Question: I created a Sql server database, in which I added a table named 'user'. Then I executed this script
'''
ALTER DATABASE [TestNotification] SET ENABLE_BROKER
'''
I'd like to use 'SqlDependency' class to notify a winforms application when the 'user' table were changed.
'''
namespace Watcher
{
public partial class Form1 : Form
{
private int changeCount = 0;
private const string statusMessage = "{0} changes have occurred.";
private DataSet dataToWatch = null;
private SqlConnection connection = null;
private SqlCommand command = null;
public Form1()
{
InitializeComponent();
button1.Enabled = CanRequestNotifications();
this.FormClosed += Form1_FormClosed;
}
void Form1_FormClosed(object sender, FormClosedEventArgs e)
{
SqlDependency.Stop(GetConnectionString());
if (connection != null)
{
connection.Close();
}
}
private bool CanRequestNotifications()
{
// In order to use the callback feature of the
// SqlDependency, the application must have
// the SqlClientPermission permission.
try
{
SqlClientPermission perm =
new SqlClientPermission(
PermissionState.Unrestricted);
perm.Demand();
return true;
}
catch
{
return false;
}
}
private void button1_Click(object sender, EventArgs e)
{
changeCount = 0;
label1.Text = String.Format(statusMessage, changeCount);
//SqlDependency.Stop(GetConnectionString());
SqlDependency.Start(GetConnectionString());
if (connection == null)
{
connection = new SqlConnection(GetConnectionString());
}
if (command == null)
{
command = new SqlCommand(GetSQL(), connection);
}
if (dataToWatch == null)
{
dataToWatch = new DataSet();
}
GetData();
}
private string GetConnectionString()
{
return @"Data Source=BILOG-PRT-12\SQLEXPRESS; Initial Catalog=TestNotification;Integrated Security=True";
}
private string GetSQL()
{
return "Select [id],[nom],[prenom],[age] from [dbo].[user]";
}
private void dependency_OnChange(object sender, SqlNotificationEventArgs e)
{
MessageBox.Show("modification Occurred");
ISynchronizeInvoke i = (ISynchronizeInvoke)this;
if (i.InvokeRequired)
{
OnChangeEventHandler tempDelegate =new OnChangeEventHandler(dependency_OnChange);
object[] args = { sender, e };
i.BeginInvoke(tempDelegate, args);
return;
}
SqlDependency dependency = (SqlDependency)sender;
dependency.OnChange -= dependency_OnChange;
++changeCount;
label1.Text = String.Format(statusMessage, changeCount);
GetData();
}
private void GetData()
{
//dataToWatch.Clear();
//command.Notification = null;
SqlDependency dependency = new SqlDependency(command);
if (connection.State != ConnectionState.Open) connection.Open();
using (var dr = command.ExecuteReader())
{
dependency.OnChange += new OnChangeEventHandler(dependency_OnChange);
}
}
}
}
'''
All the broker service are running :

I launched the application, Then I clicked into the button and finally I go the And I inserted a new row. The problem is that the message box in the application is not shown so the c# application is not notified by SQL Server!!!
So I need to know :
1. Why this happens?
2. Which step I forget ?
3. How can I resolve this issue?
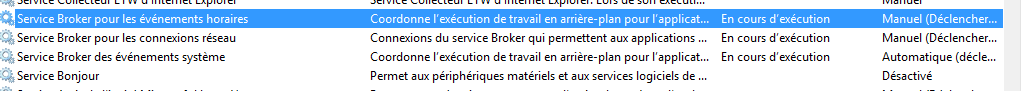
Answer: There's quite a few limitations with 'SqlDependency'. To quote one relevant issue:
> The projected columns in the SELECT statement must be explicitly stated, and table names must be qualified with two-part names.Notice that this means that all tables referenced in the statement must be in the same database.
(see <URL>
You have to explicitly use two-part name (e.g. 'dbo.user' instead of just 'user').
Also, you need to execute the command. It doesn't just start working automagically :) Adding a simple 'using (var dr = command.ExecuteReader()) {}' should be enough.